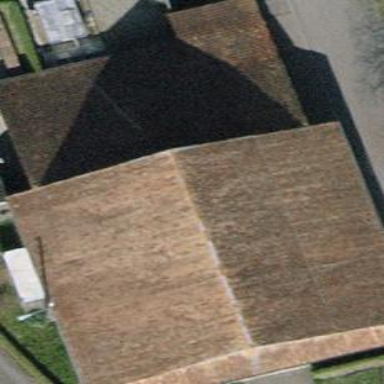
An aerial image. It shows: Barn.